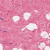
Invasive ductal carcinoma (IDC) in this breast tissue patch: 0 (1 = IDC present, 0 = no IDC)